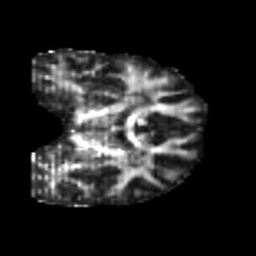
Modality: FA
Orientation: coronal
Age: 22
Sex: male
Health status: healthy
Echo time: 0.074 s